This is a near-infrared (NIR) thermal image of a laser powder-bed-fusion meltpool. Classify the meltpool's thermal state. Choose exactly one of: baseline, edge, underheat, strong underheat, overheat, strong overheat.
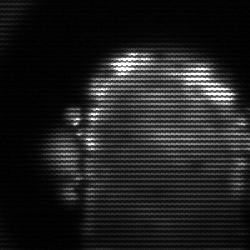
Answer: baseline